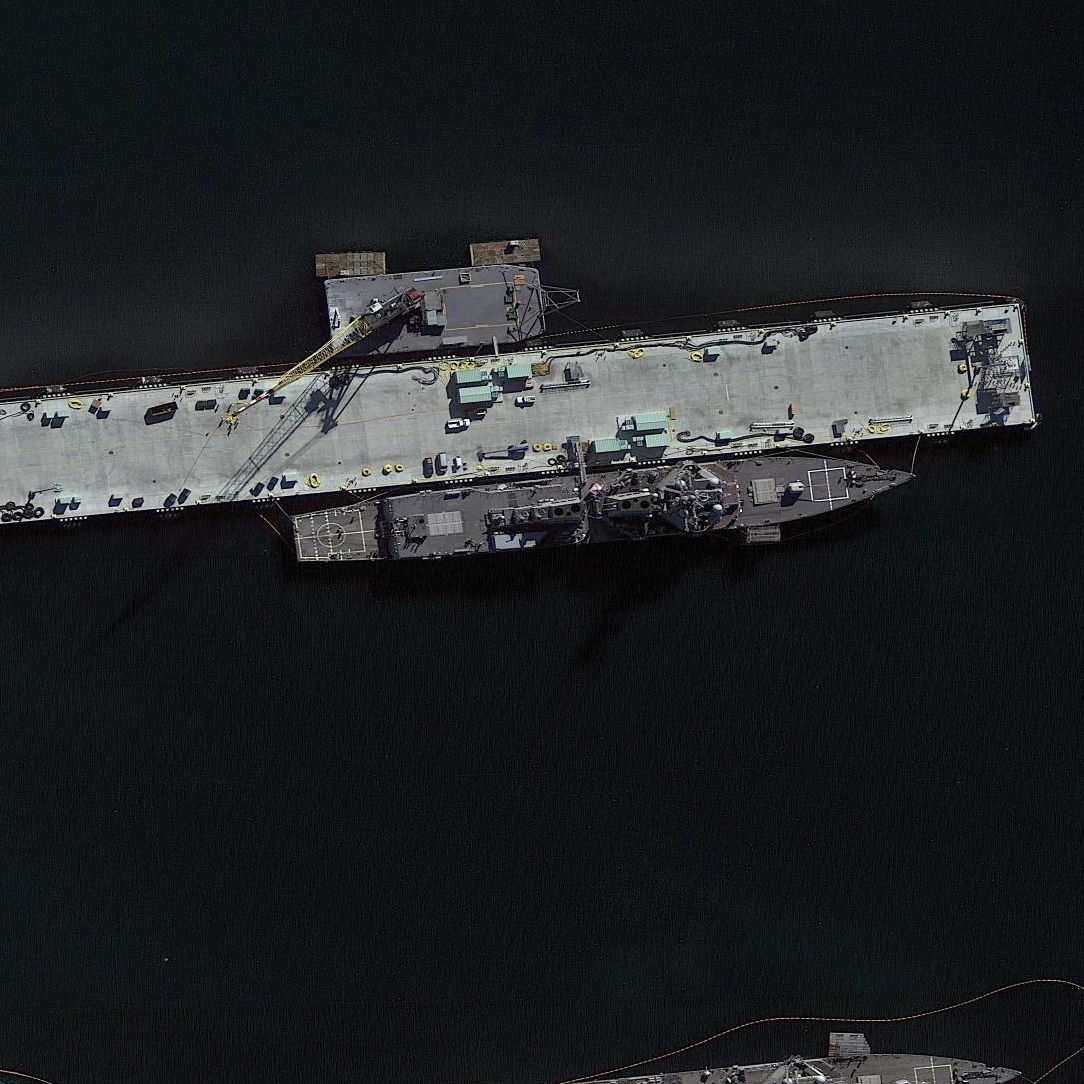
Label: Arleigh_Burke-class_destroyer